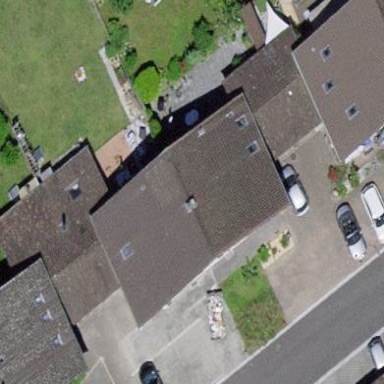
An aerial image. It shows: Terrace building.